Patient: sex M, age 47
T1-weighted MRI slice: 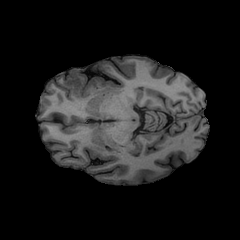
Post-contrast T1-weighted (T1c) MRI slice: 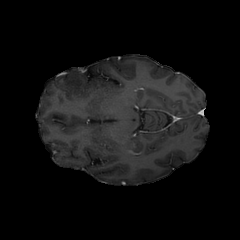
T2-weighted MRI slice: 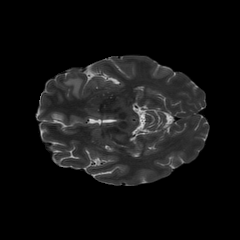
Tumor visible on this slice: yes
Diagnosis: Glioblastoma, IDH-wildtype
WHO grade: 4